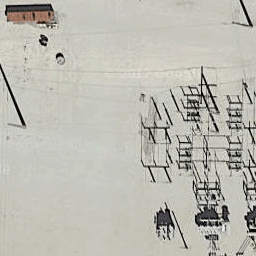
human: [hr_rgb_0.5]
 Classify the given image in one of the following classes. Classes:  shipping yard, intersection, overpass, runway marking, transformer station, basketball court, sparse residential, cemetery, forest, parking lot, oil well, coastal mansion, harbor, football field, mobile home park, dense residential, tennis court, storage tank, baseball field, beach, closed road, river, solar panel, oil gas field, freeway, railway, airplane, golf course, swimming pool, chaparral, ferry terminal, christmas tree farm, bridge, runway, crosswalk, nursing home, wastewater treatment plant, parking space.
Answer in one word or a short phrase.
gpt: transformer station